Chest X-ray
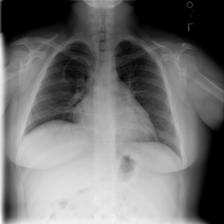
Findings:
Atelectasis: negative
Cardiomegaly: negative
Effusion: negative
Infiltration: negative
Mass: negative
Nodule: negative
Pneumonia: negative
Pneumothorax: negative
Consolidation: negative
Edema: negative
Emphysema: negative
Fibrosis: negative
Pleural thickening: negative
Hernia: negative